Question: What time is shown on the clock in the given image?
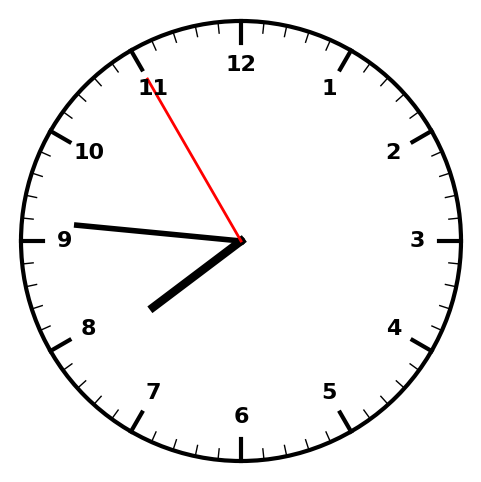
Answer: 07:45:55